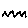
Label: zigzag